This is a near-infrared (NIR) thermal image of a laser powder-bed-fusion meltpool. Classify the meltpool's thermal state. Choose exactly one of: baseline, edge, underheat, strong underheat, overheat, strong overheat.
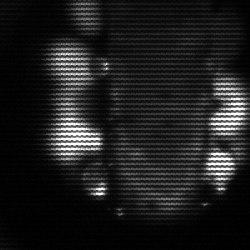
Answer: strong underheat